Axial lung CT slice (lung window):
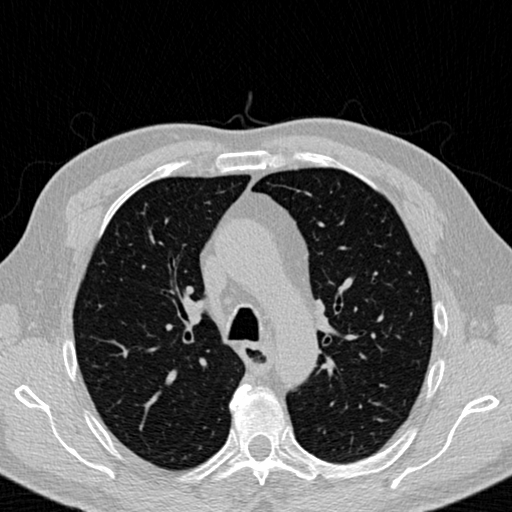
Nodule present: no